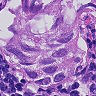
Metastatic tissue present: yes